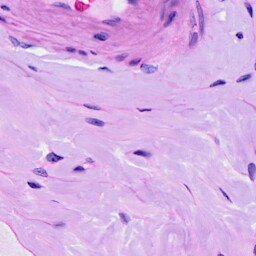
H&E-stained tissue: Ovarian